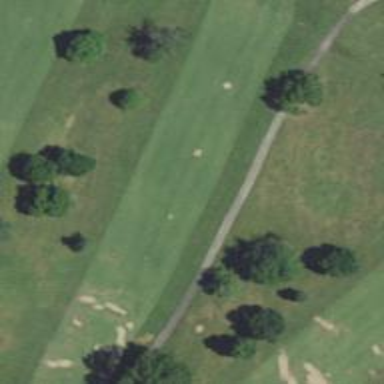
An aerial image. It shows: Golf hole.